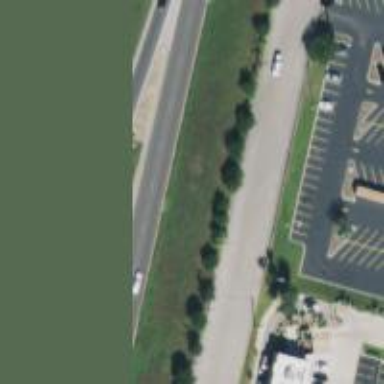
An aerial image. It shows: Secondary link road with asphalt surface.